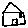
Label: house